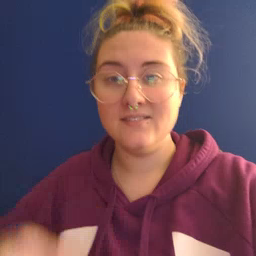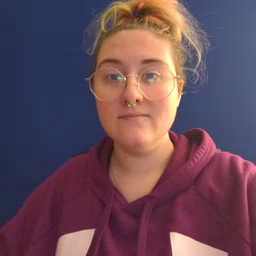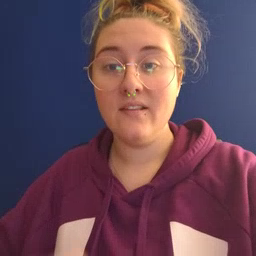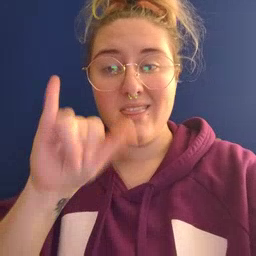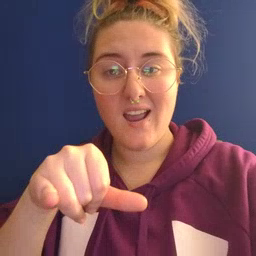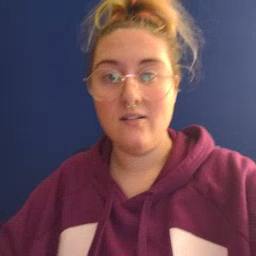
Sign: that